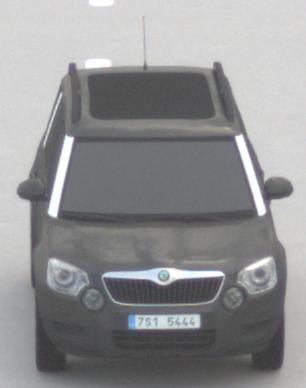
Make: Skoda
Model: Yeti 1.2 TSI
Detailed model: Yeti
Model produced from: 2009/11
Model produced until: 2011/10
Doors: 5
Color: gray
Road condition: dry road
Daytime: midday
Contrast: low contrast